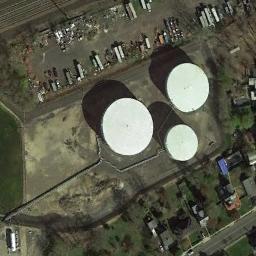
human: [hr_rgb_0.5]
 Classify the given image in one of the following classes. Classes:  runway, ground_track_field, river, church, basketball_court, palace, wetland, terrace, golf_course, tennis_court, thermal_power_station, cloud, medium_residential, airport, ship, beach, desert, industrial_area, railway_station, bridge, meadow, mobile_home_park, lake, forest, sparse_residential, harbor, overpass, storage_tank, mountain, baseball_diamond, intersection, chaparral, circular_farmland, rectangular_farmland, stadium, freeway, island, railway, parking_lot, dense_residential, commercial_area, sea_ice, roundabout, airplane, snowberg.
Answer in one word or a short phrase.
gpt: storage_tank